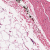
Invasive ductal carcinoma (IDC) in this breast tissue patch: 0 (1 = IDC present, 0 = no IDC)